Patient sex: M
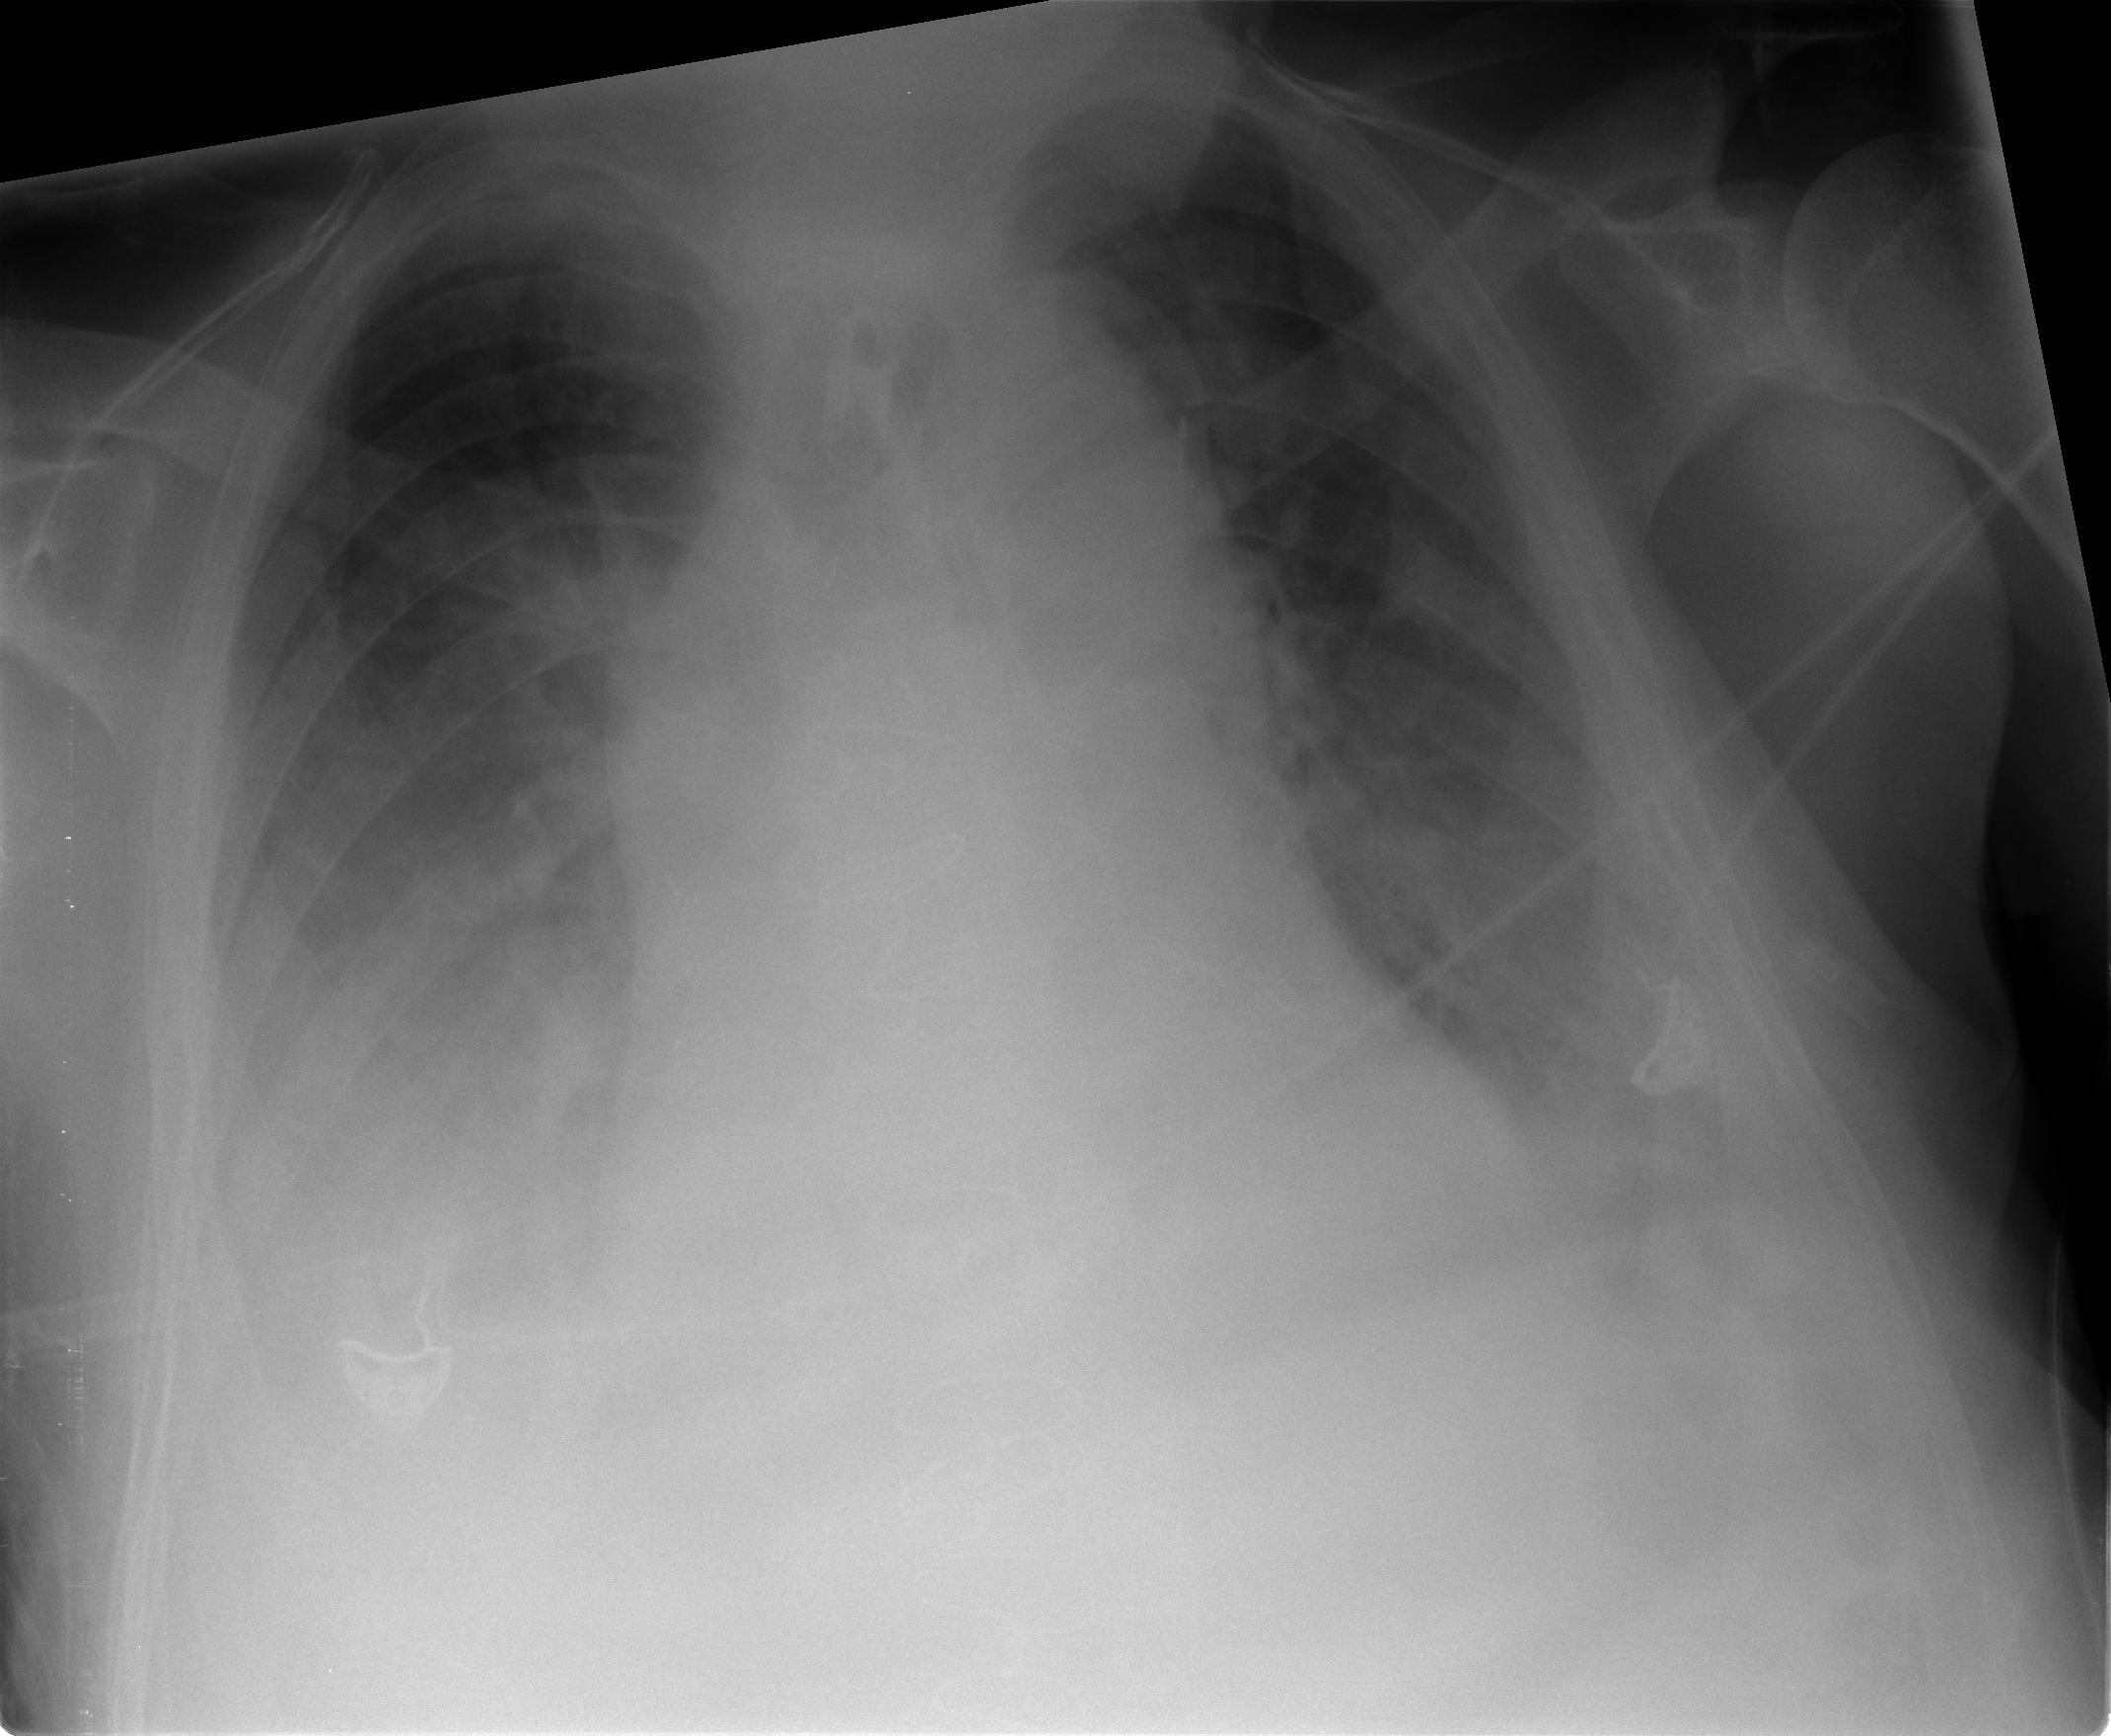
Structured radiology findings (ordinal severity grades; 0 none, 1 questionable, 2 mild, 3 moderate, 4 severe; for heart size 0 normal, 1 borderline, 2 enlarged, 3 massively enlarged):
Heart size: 2
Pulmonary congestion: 2
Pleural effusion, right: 3
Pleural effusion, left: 2
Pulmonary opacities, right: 2
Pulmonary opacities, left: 2
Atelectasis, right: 3
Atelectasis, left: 3